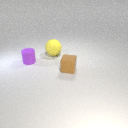
large yellow rubber sphere behind small purple rubber cylinder